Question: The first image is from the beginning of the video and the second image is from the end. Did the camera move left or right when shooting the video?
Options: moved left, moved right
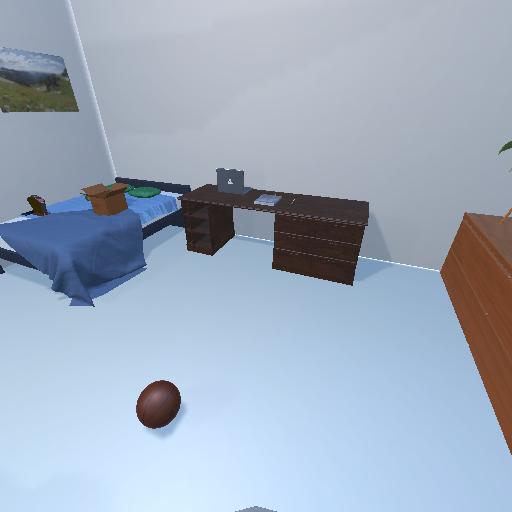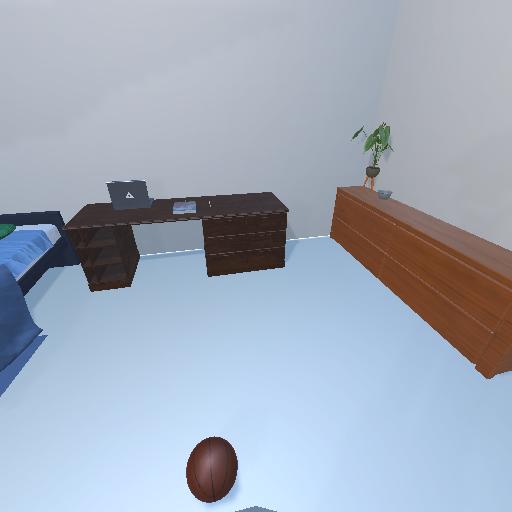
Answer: moved left